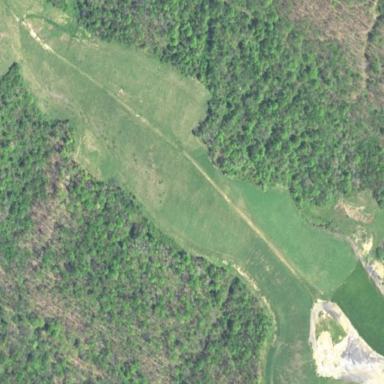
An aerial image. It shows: Transitional meadow area.